Group 1:
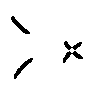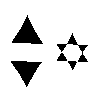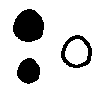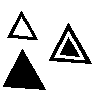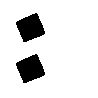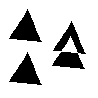
Group 2:
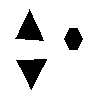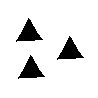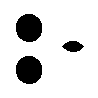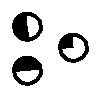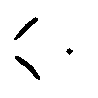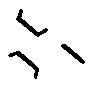
Rule separating the two groups: Left shapes can combine by symmetric difference (XOR logical operator) to make right shape vs. left shapes can combine by intersection (AND logical operator) to make right shape.
Concepts: exclusive or logical operator, intersection, overlap, overlapping, xor
Author: Aaron David Fairbanks